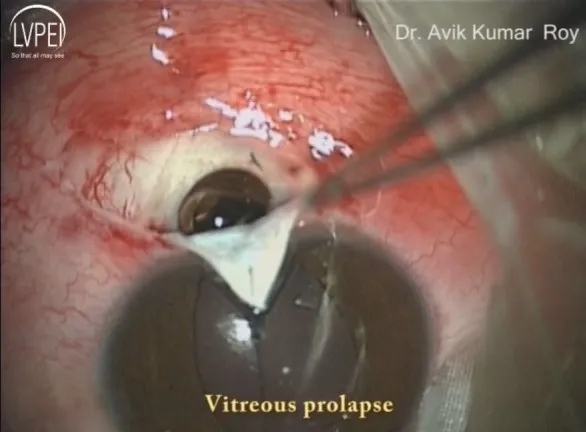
Fundus photograph showing combined choroidal detachment and serous retinal detachment superiorly.
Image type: ophthalmic_imaging (fundus_photograph)